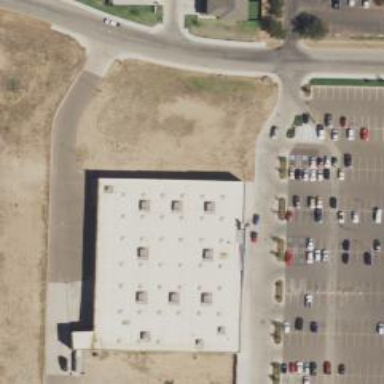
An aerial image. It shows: Retail building.